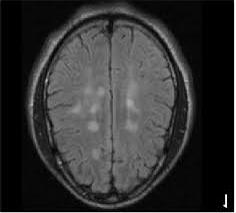
Label: notumor